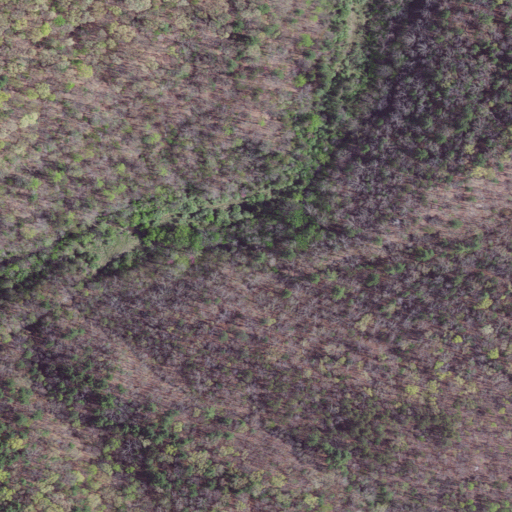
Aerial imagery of valley in Virginia named Moon Hollow containing mixed forest and deciduous forest